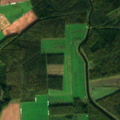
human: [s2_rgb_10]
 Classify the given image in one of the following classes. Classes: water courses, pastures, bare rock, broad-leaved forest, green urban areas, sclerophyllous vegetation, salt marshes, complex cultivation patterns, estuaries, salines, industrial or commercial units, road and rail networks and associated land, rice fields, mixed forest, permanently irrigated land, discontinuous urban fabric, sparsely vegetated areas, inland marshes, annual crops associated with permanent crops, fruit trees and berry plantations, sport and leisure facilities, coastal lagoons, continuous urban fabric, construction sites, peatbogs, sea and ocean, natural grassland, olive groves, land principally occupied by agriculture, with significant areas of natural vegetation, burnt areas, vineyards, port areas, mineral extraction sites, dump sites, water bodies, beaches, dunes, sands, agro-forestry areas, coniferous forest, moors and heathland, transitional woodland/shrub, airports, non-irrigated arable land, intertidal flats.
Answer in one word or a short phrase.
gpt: non-irrigated arable land, land principally occupied by agriculture, with significant areas of natural vegetation, mixed forest